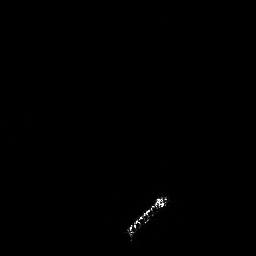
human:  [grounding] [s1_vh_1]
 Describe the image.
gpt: In the satellite image, there is  <ref>1 large ship </ref> <box>[[48, 74, 65, 93, 0]]</box> located at bottom.